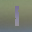
Label: 1